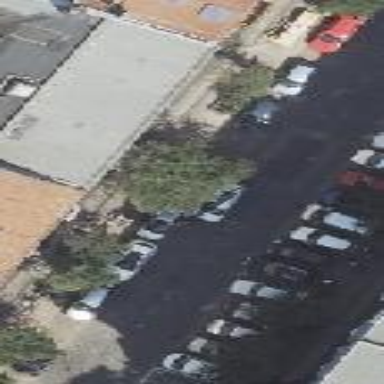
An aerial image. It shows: Street side parking area with sett surface.